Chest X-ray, PA view. Patient: 42 years old, sex F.
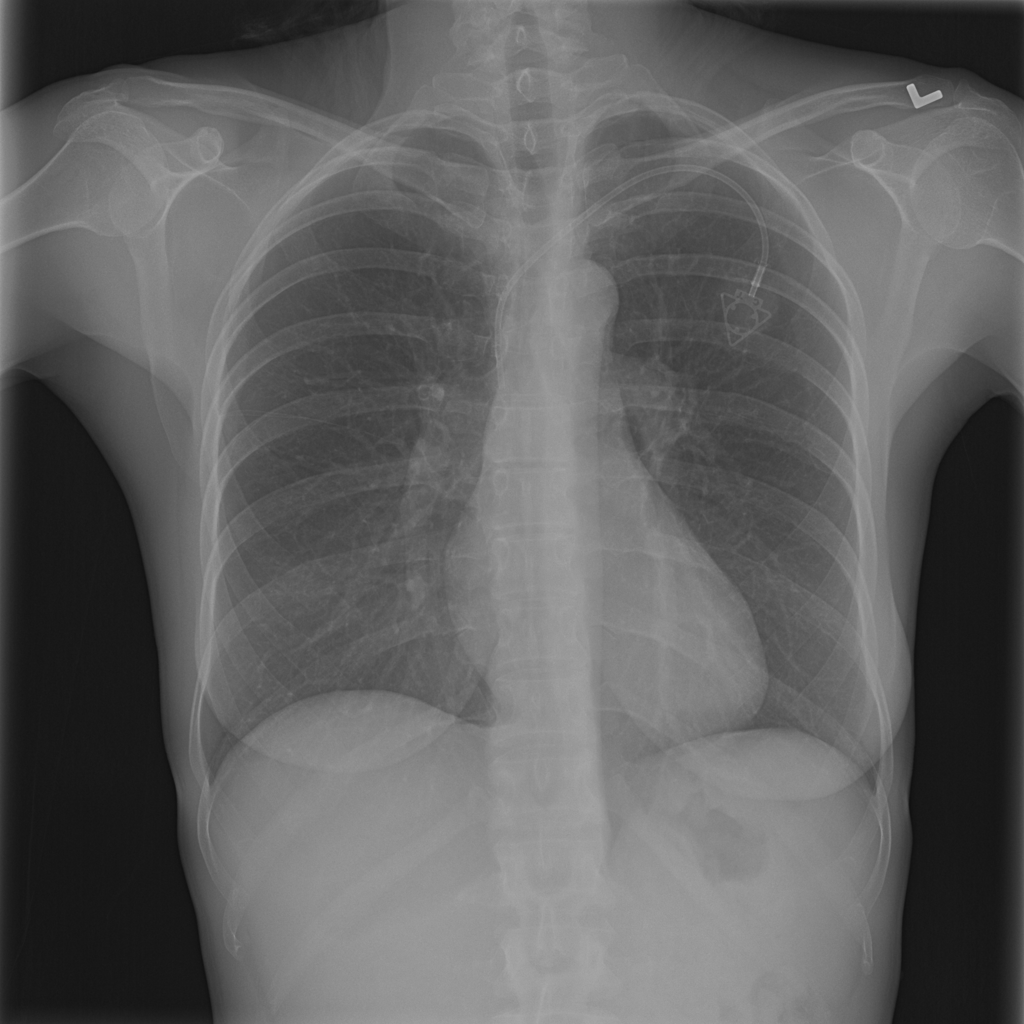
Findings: Infiltration